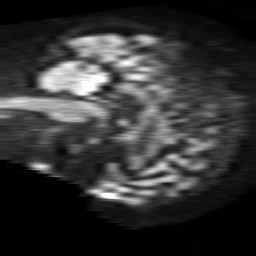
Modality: TRACE
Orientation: sagittal
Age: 47
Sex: male
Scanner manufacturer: philips
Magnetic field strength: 1.5 T
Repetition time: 4.6 s
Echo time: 0.08631 s